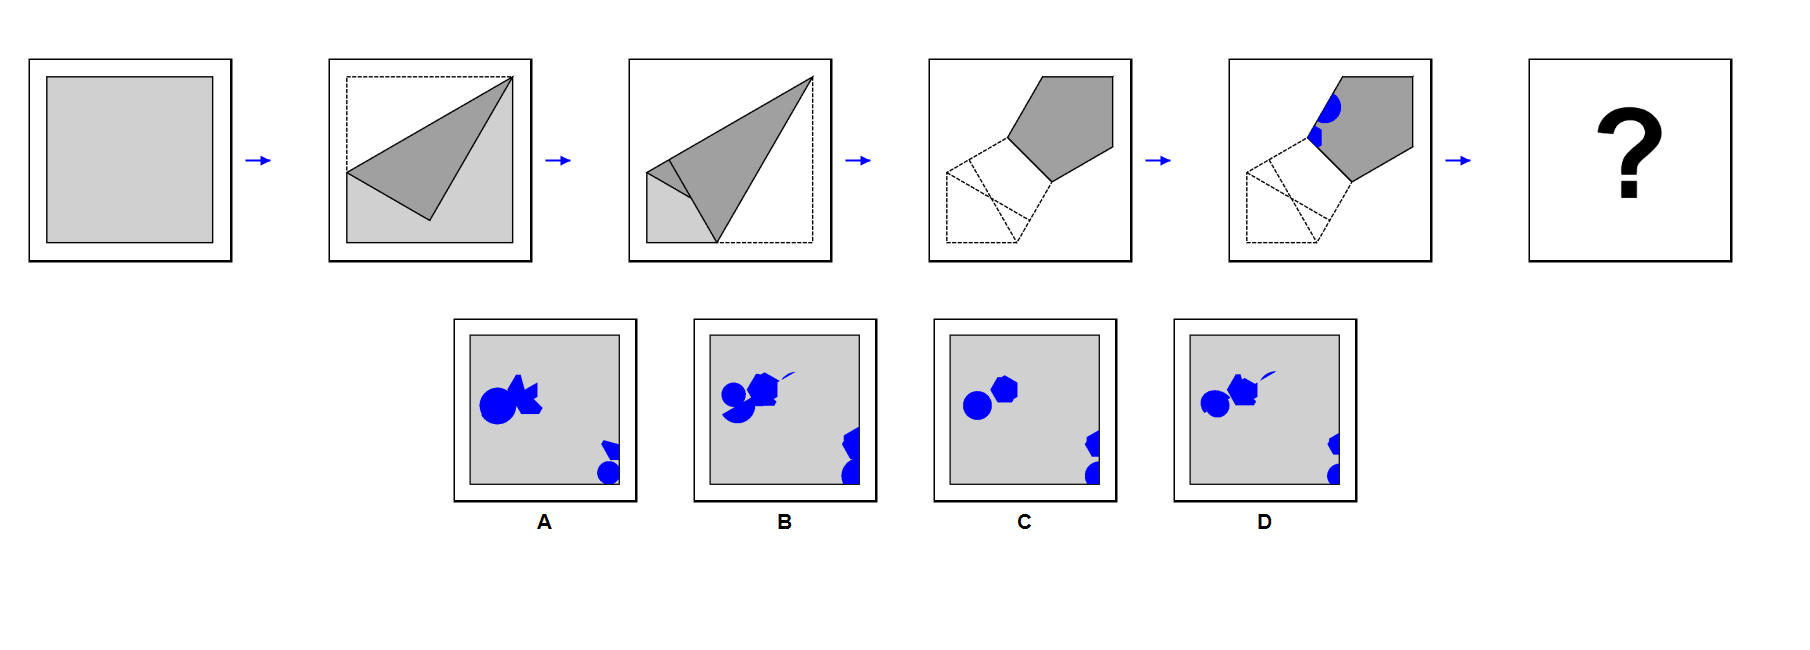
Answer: C